Field crop: maize
Growth stage: 1
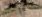
Species: atriplex